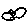
Label: bird